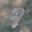
Label: 9